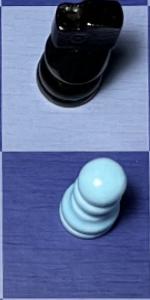
Label: Pawn_White